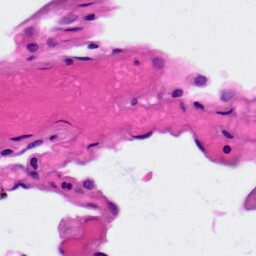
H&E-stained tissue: Lung